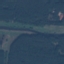
Label: River